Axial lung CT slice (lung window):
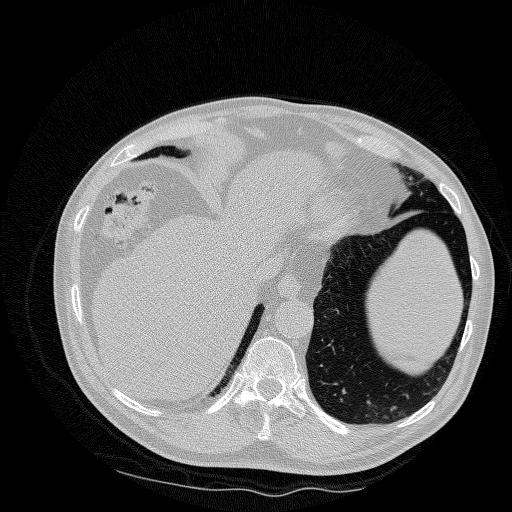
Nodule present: no